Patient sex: M
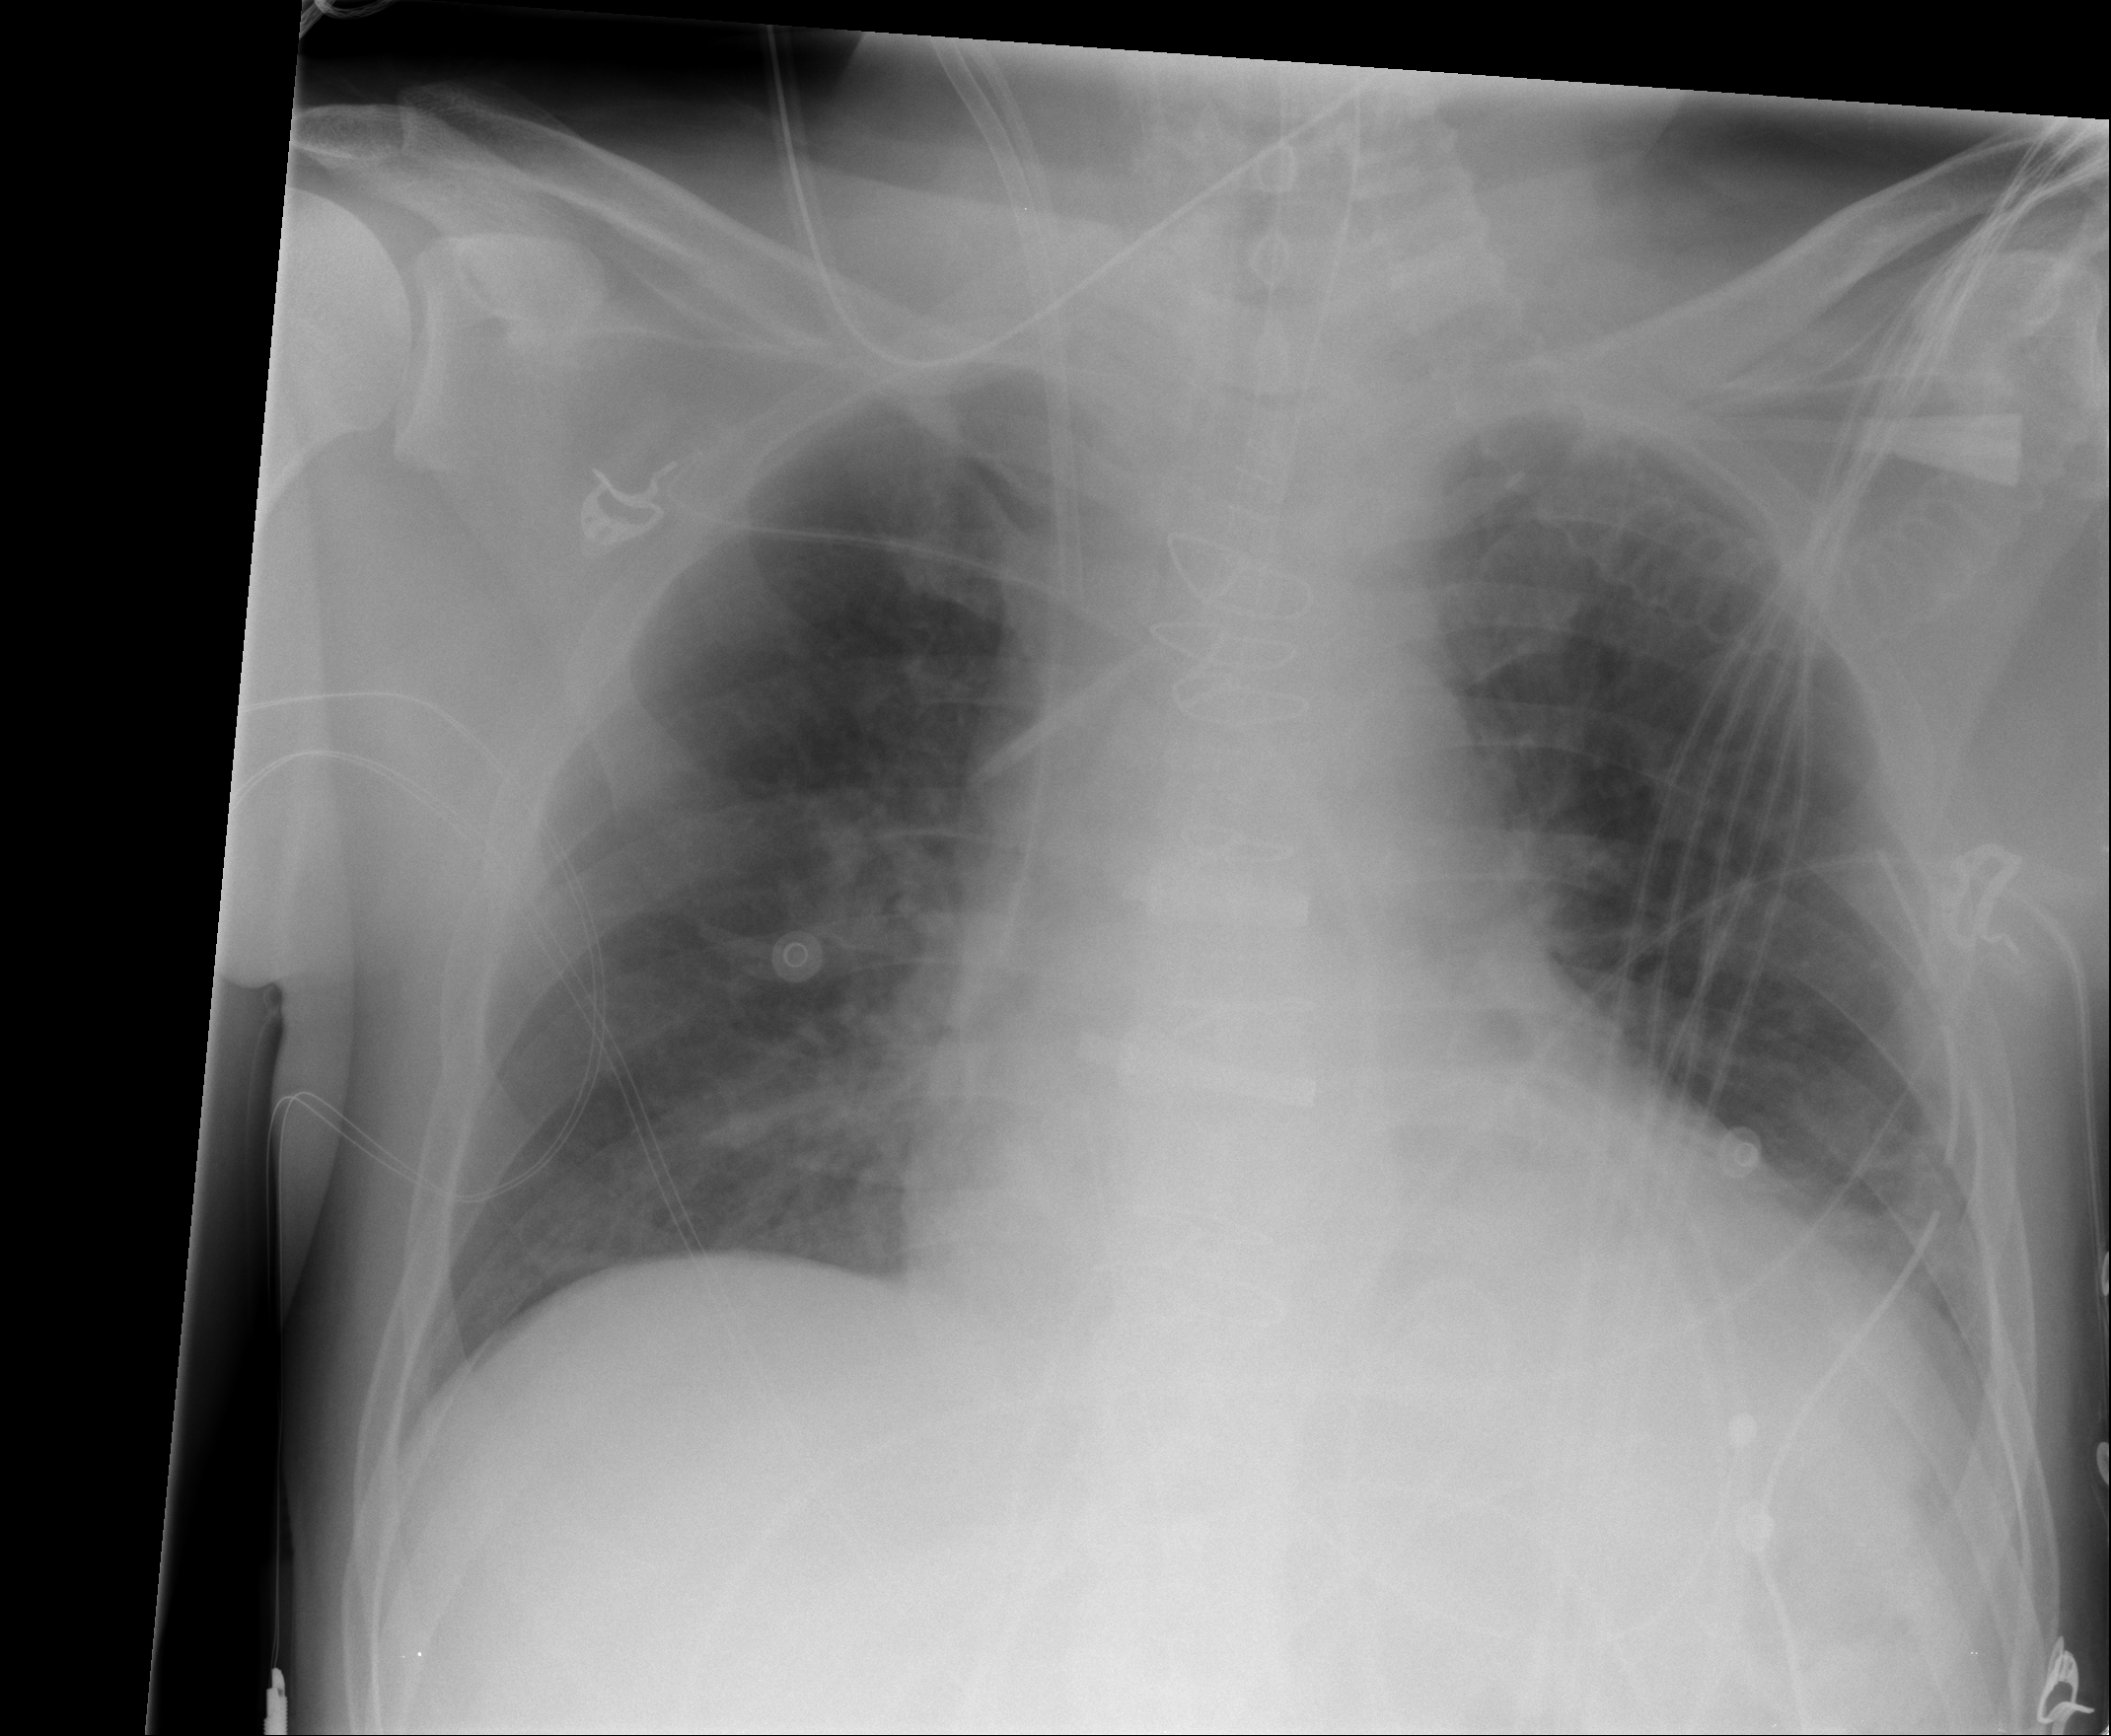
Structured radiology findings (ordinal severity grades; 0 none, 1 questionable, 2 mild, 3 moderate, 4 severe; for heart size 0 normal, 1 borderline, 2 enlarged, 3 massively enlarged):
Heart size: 2
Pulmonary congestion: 2
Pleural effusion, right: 0
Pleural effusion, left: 2
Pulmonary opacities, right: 0
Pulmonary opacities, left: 0
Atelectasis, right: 0
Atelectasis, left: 2